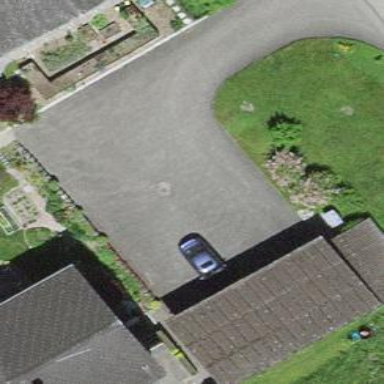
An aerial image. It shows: Garage building.